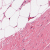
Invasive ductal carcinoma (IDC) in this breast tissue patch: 0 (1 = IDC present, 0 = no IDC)